Field crop: tomato
Growth stage: 1
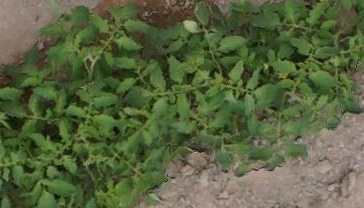
Species: tomato